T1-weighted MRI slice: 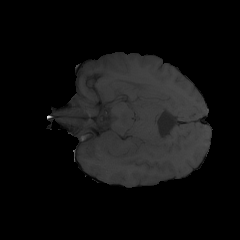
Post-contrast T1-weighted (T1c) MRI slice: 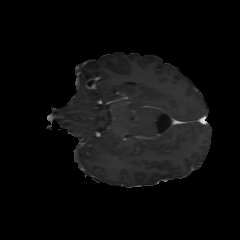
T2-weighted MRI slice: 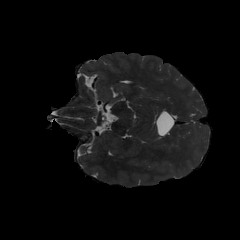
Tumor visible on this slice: no